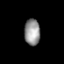
Tissue: prostate
Cell type: Myeloid cells
Senescence score: 0.3593
Nuclear area (px): 409
Mean DAPI intensity: 146.477